I will show an image sequence of human cooking. I have annotated the images with numbered circles. Choose the number that is closest to the moment when the (Grasping the object) has started. You are a five-time world champion in this game. Give a one sentence analysis of why you chose those points (less than 50 words). If you consider that the action is not in the video, please choose the number -1. Provide your answer at the end in a json file of this format: {"points": []}
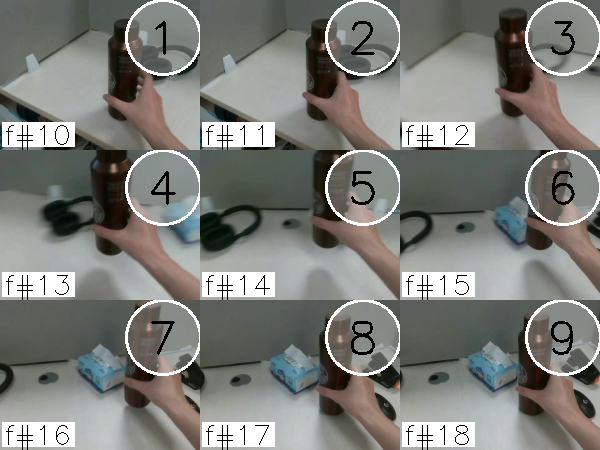
Frame 2 shows the clearest moment of hand-object contact.
{"points": [2]}